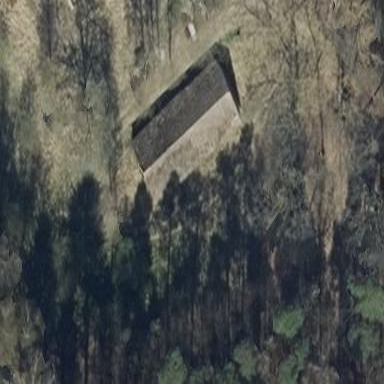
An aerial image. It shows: Building with gabled roof oriented along its structure. The roof is of dark grey color.